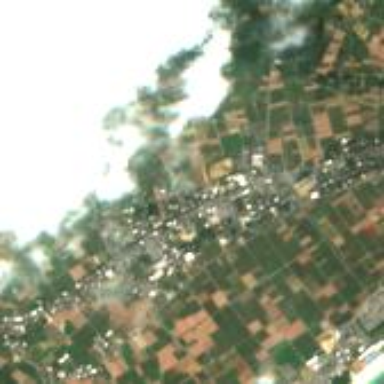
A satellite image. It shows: Farmland with sugarcane crops producing sugar cane.